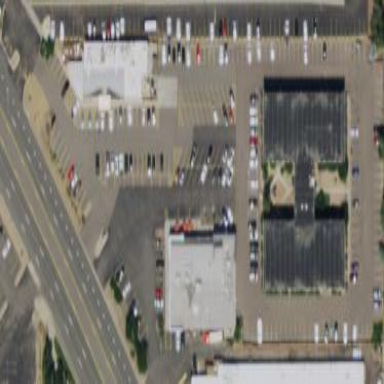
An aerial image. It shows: Retail area.